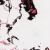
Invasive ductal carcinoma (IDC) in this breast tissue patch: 0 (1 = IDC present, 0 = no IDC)